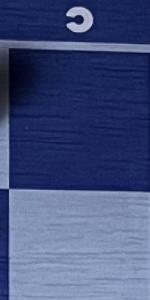
Label: Empty